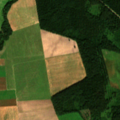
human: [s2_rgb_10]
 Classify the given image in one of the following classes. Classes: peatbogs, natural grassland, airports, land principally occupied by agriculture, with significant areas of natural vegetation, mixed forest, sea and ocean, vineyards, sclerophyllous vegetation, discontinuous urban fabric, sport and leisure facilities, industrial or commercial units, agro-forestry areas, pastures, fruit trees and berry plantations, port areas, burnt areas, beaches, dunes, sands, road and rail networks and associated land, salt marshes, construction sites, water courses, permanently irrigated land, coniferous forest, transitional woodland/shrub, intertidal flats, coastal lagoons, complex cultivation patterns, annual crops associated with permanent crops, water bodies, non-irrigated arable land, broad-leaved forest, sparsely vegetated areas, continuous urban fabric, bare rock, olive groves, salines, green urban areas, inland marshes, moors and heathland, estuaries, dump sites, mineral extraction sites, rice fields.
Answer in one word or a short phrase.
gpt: non-irrigated arable land, land principally occupied by agriculture, with significant areas of natural vegetation, broad-leaved forest, coniferous forest, mixed forest, transitional woodland/shrub